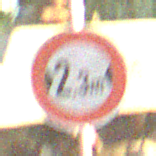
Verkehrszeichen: TatsaechlicheBreite2Komma3
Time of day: SunriseSunset
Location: Outdoor (Suburban)
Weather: Clear
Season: NotSpecified
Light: Natural